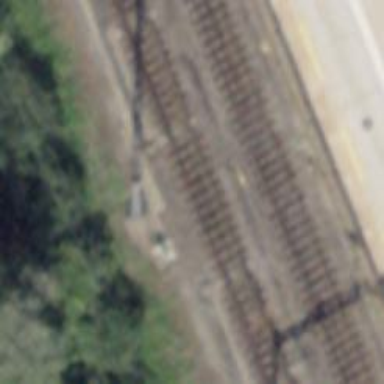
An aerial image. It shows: Single-track railway with electrified contact lines.